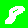
Digit: 8